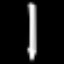
Label: pencil